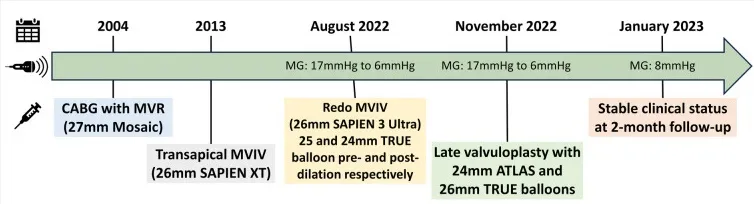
Timeline of case presentation with interventions performed and evolution of MG on transthoracic echocardiogram. CABG, coronary artery bypass graft surgery; MVR, mitral valve replacement.
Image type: chart (chart)